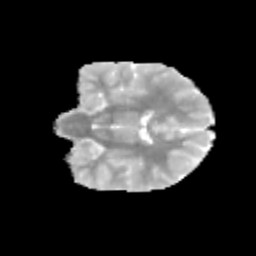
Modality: MD
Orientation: coronal
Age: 10
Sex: male
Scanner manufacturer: siemens
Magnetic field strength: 3 T
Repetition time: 3.8 s
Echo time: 0.07 s